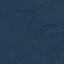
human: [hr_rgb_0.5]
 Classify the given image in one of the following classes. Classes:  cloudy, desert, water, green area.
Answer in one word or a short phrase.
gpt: green area